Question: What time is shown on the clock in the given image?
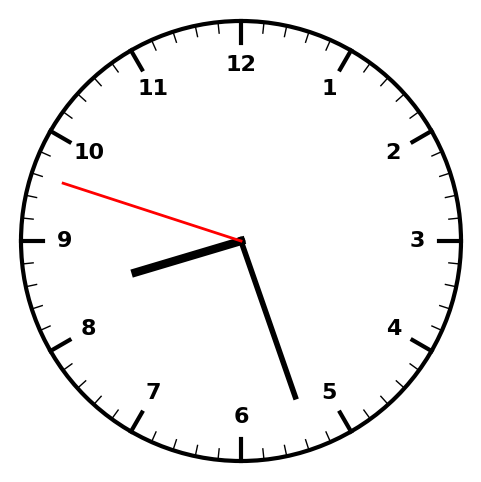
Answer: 08:26:48